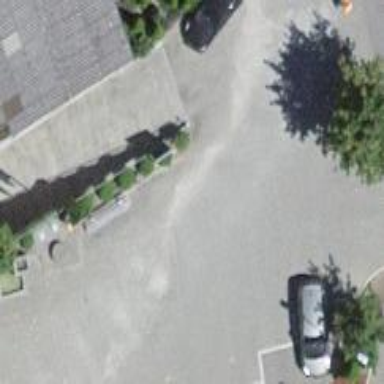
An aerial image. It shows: Bench for seating.